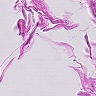
Metastatic tissue present: no